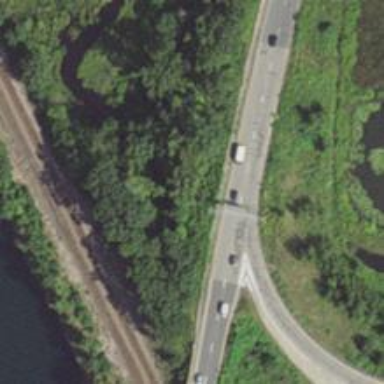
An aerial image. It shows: Circular junction on primary_link highway.